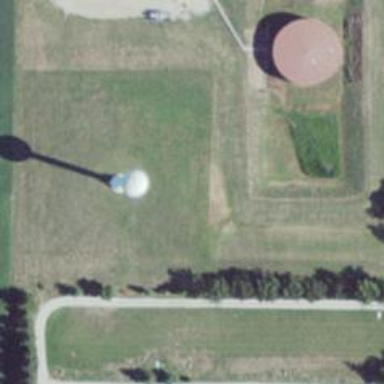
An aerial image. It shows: Water tower that is man-made.